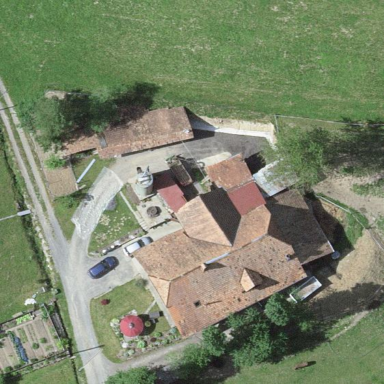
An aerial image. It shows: Farm building.